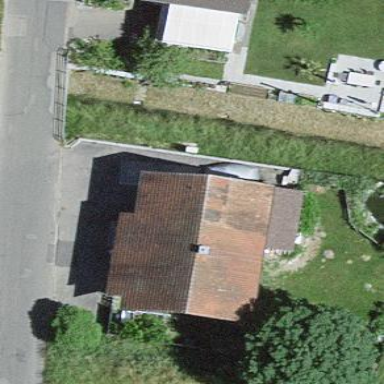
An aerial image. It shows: Residential building.